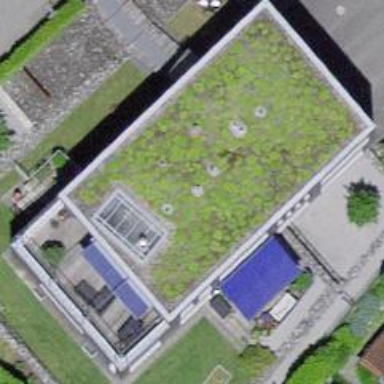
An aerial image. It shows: Detached building with flat roof.